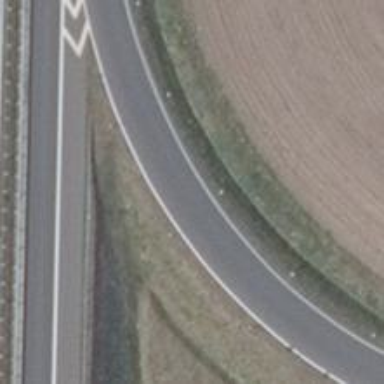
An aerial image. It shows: Motorroad with trunk link.